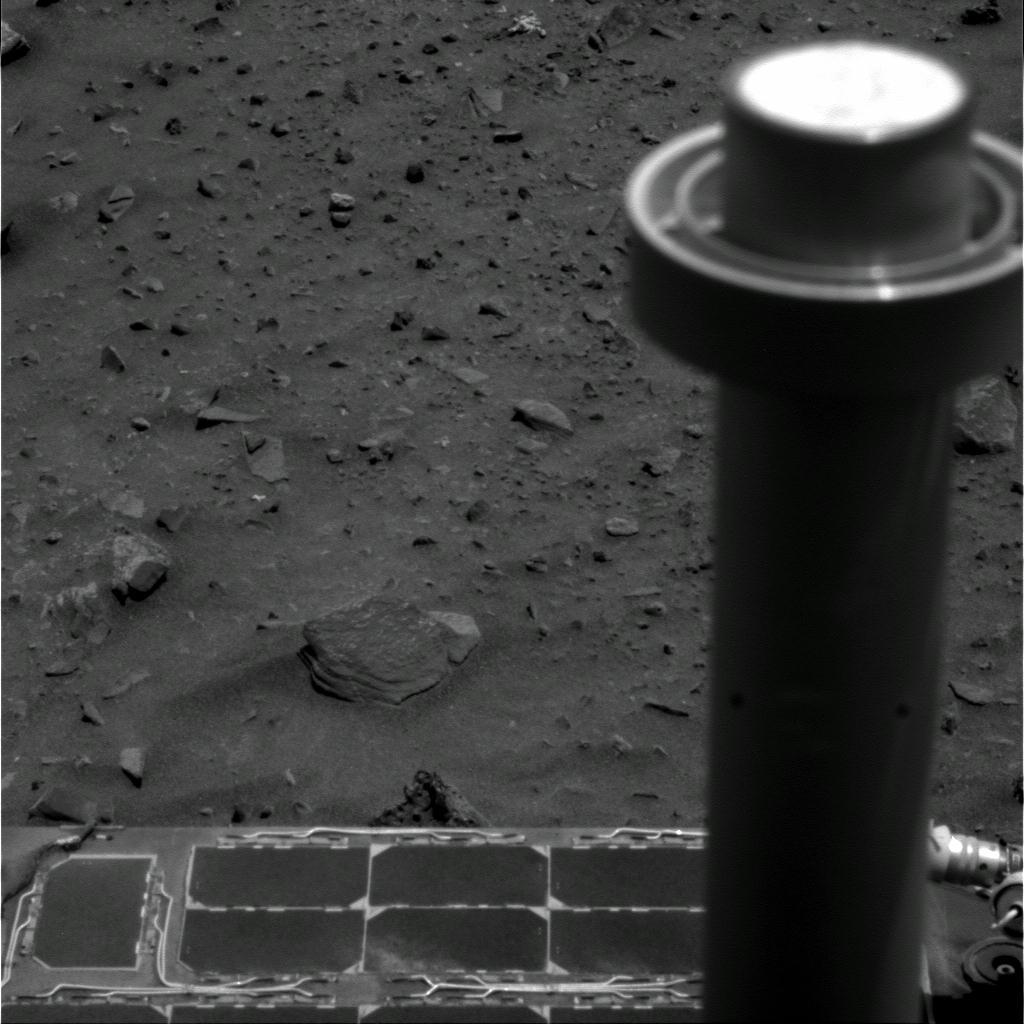
Terrain classes present: Background, Bedrock, Gravel / Sand / Soil, Rock, Shadow